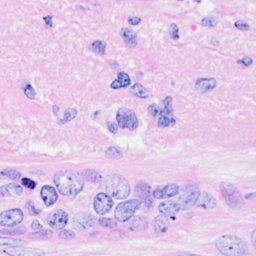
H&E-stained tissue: Breast